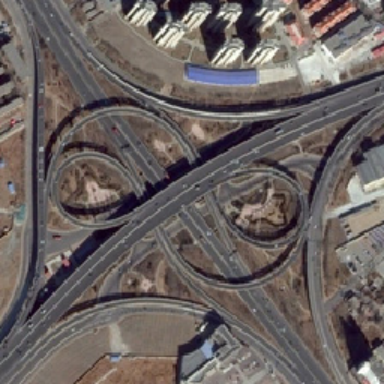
The towering stupid past is very close .